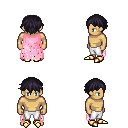
a pixel art fantasy rpg character, male body template, human, tanned skin, pink tattered cape, white pants, raven short bangs hairstyle, gold boots, four views (front, back, left, right), 2x2 character sprite sheet, small pixel art, hard edges, no anti-aliasing